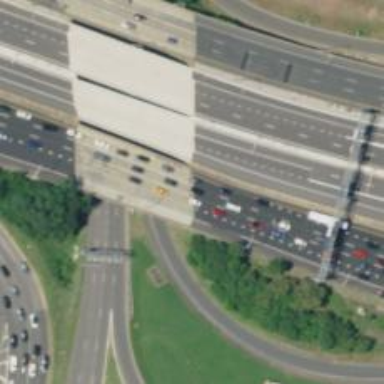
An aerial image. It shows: Motorway bridge.